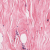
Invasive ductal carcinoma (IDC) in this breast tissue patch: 0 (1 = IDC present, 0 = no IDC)